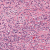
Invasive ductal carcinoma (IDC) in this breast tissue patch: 1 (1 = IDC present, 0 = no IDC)